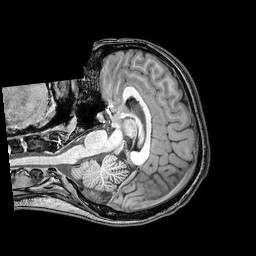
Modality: T1w
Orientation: axial
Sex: female
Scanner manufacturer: philips
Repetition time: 0.008174 s
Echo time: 0.00374 s